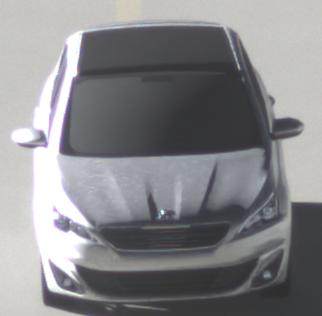
Make: Peugeot
Model: 308 VTi 82
Detailed model: 308 (II)
Model produced from: 2013/09
Model produced until: 2014/11
Doors: 5
Color: white
Road condition: dry road
Daytime: morning or afternoon
Contrast: high contrast